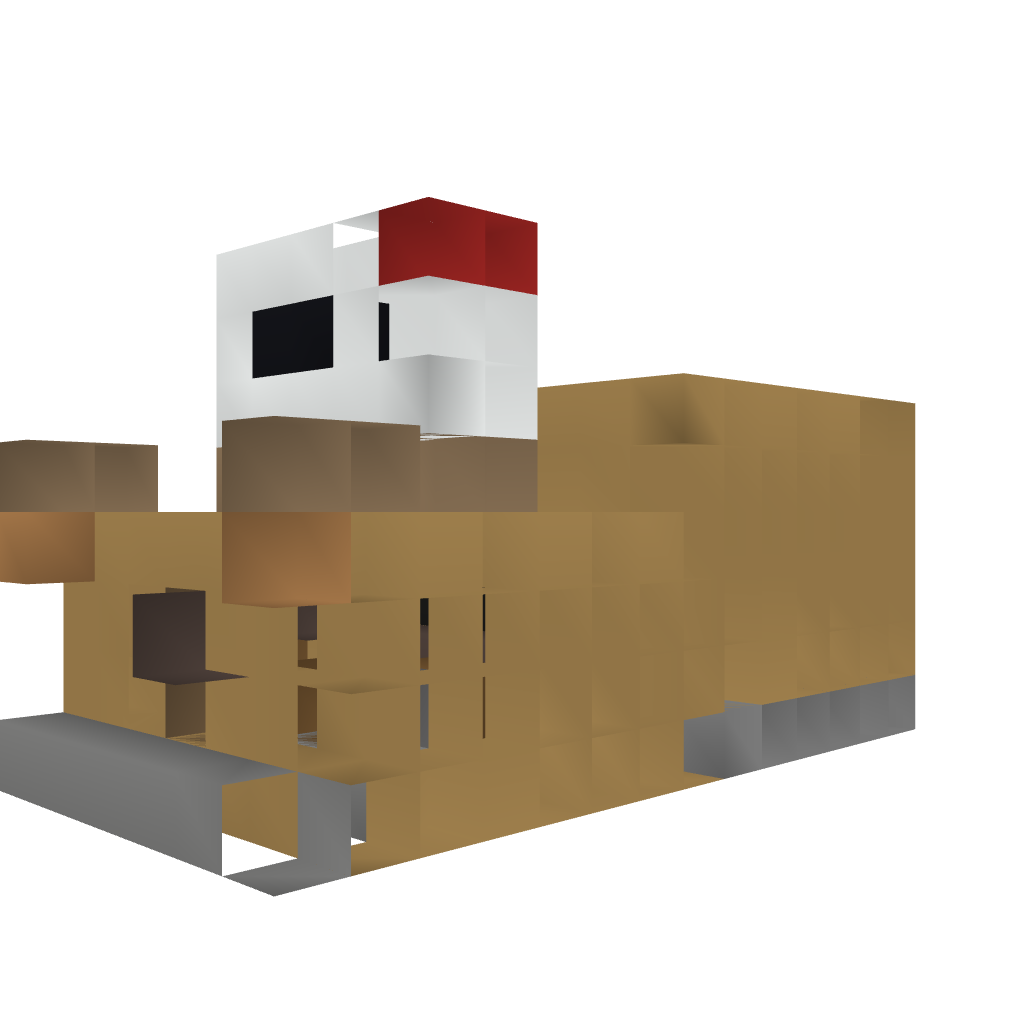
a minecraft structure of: PostOffice